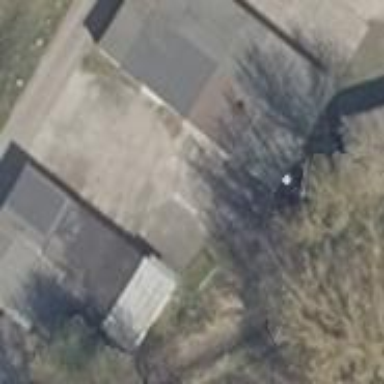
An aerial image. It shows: Group of garages.